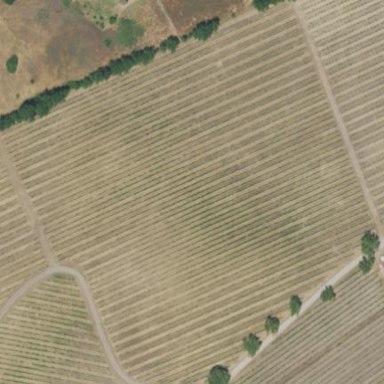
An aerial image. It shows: Vineyard growing grapes.